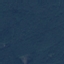
Land use / land cover: Forest